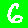
Digit: 6